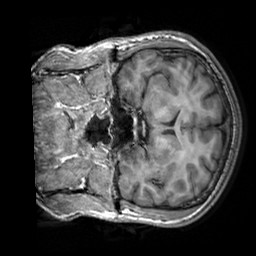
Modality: T1w
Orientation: coronal
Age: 26
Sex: male
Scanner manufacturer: siemens
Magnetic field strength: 3 T
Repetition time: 2.3 s
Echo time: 0.00303 s